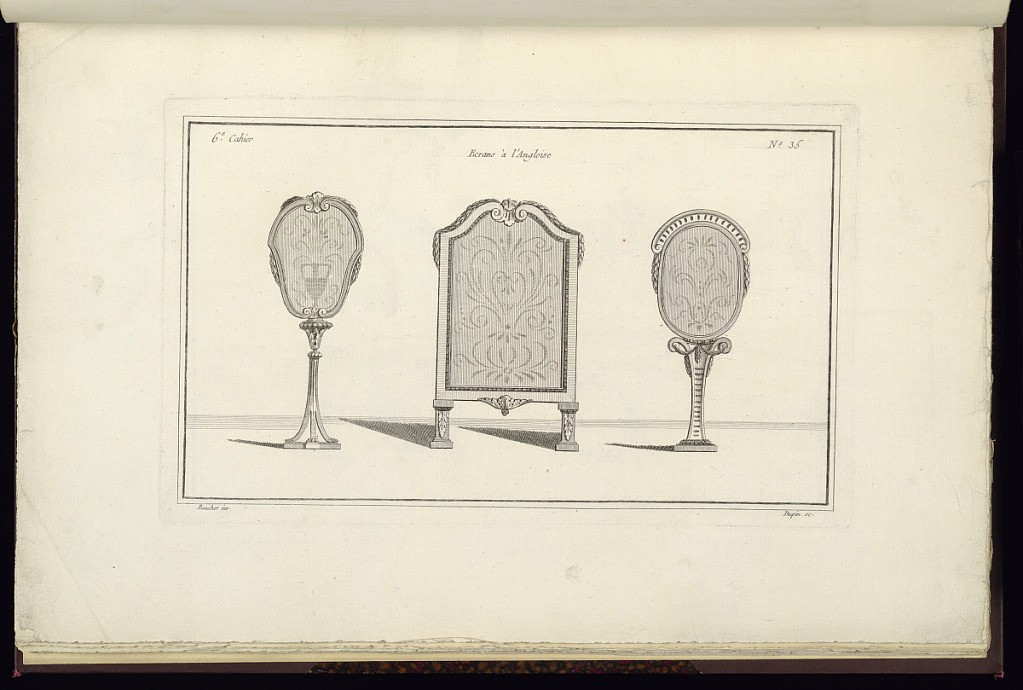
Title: Ecrans à l'Angloise
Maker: Juste-François Boucher, French, 1736 – 1782
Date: ca. 1775
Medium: Engraving on off white laid paper
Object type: Print
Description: Designs for three screens. The outer screens are raised on tall pedestals; the central screen stands on two feet. The screen supports feature carved decoration including scrolls, fluting,bound leaves, ribbon twist, gadrooning, lamb tongue, and egg and dart ornamentation. The plate is signed.